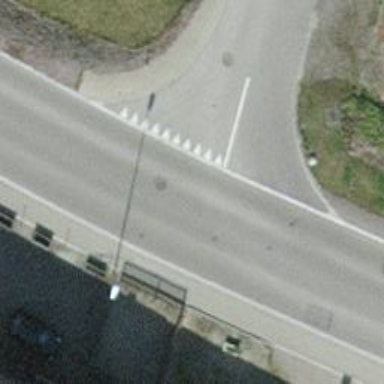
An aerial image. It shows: Tertiary road with asphalt surface and asphalt sidewalk on the right.